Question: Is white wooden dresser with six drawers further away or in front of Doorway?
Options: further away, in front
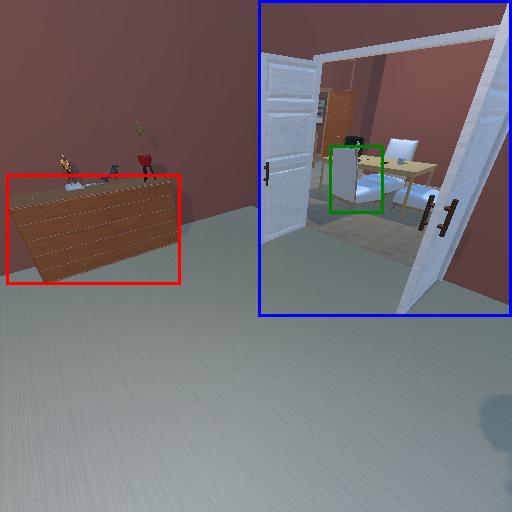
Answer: further away